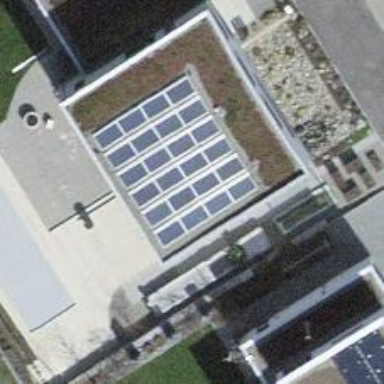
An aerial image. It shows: Solar power generator.